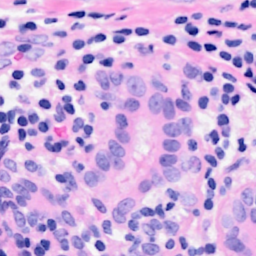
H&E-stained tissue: Breast